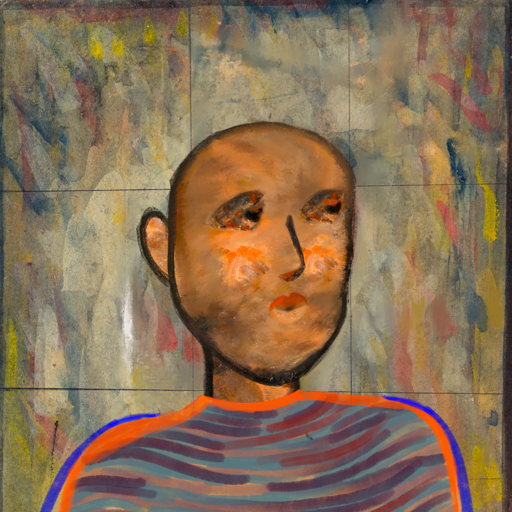
Background: GypsyMother, Head And Neck Side: Gypsy_Queen, Face Side: Gypsy_Queen, Bust: Experience, Hair Side: Blank, Head Accessory: Blank, Second Necklace: Blank, Necklace: Blank, Baby: Blank